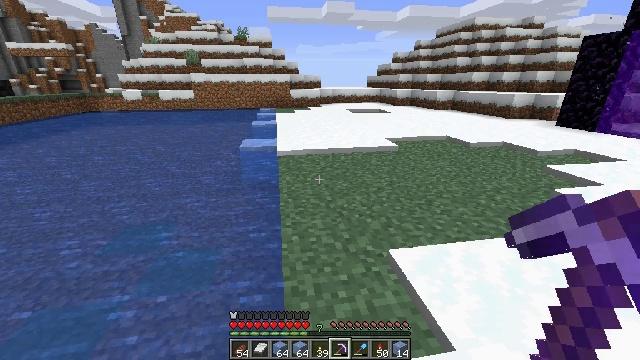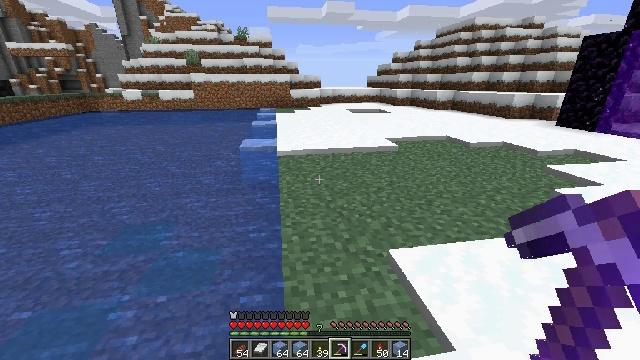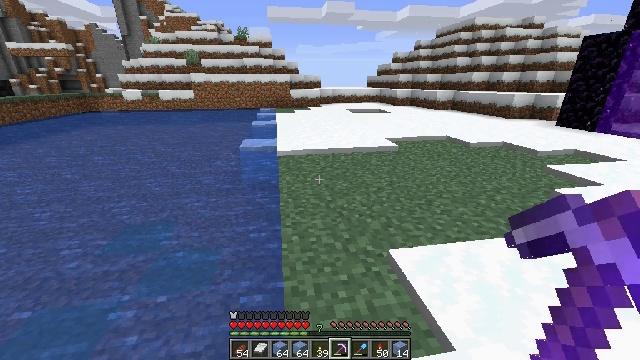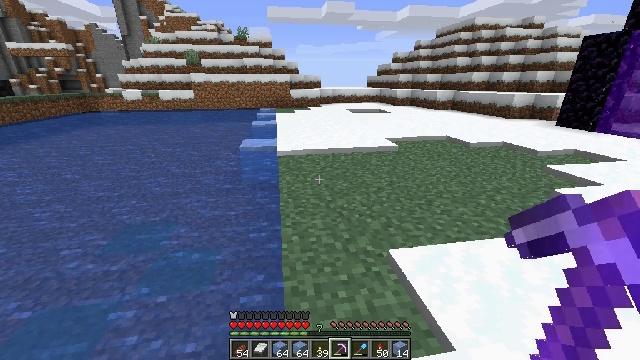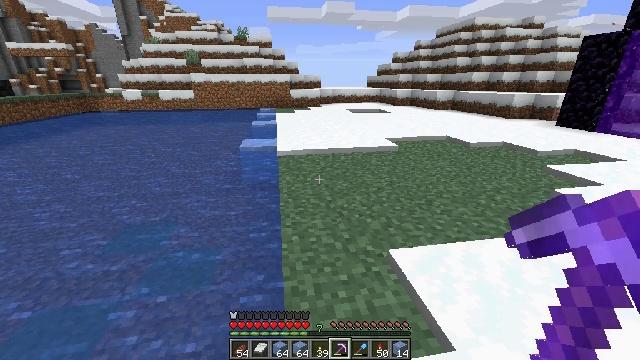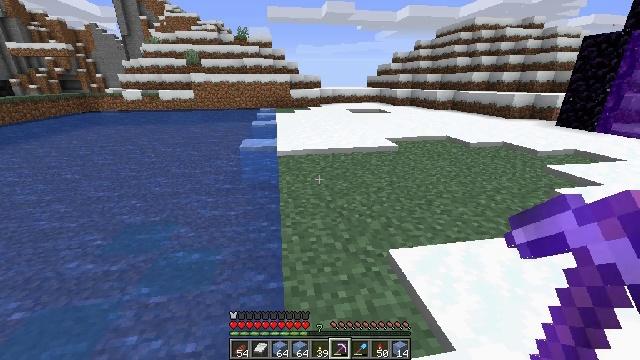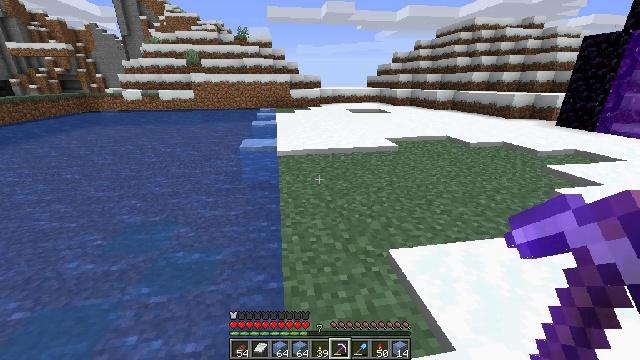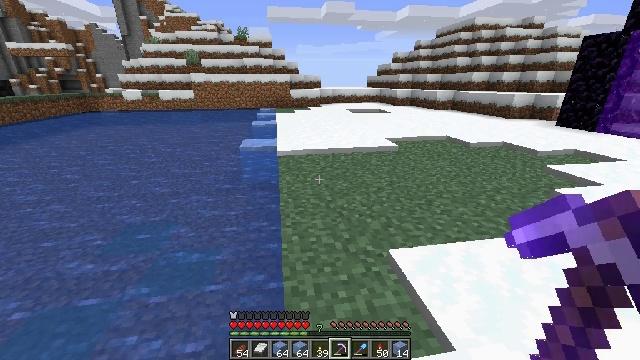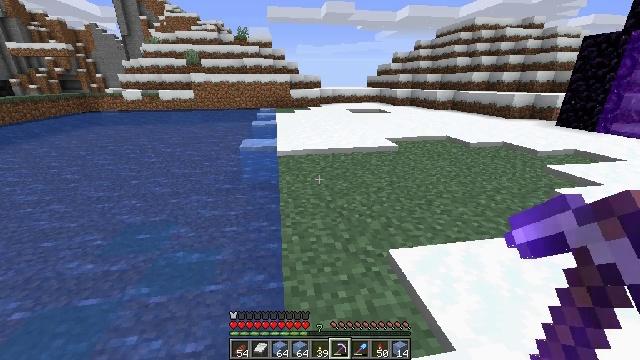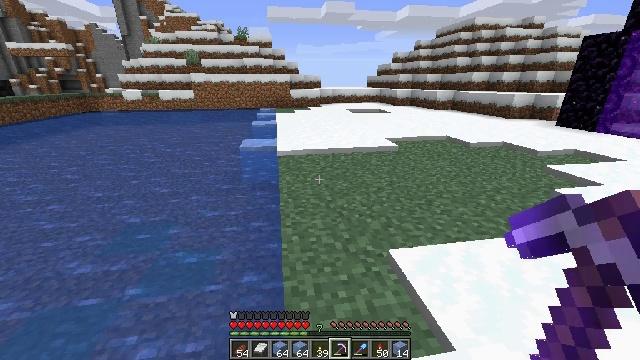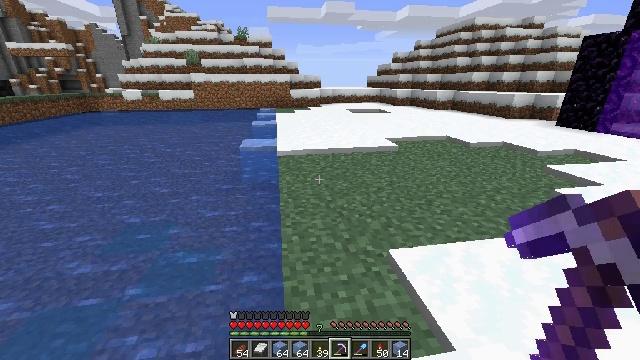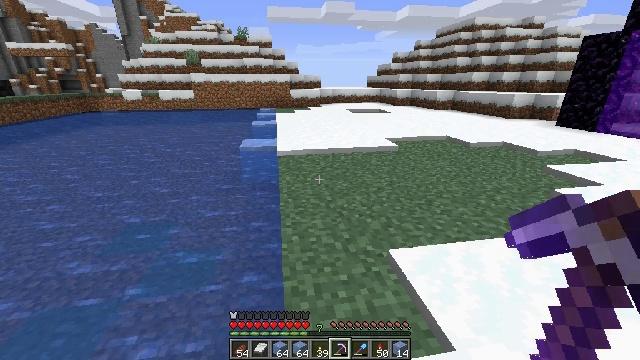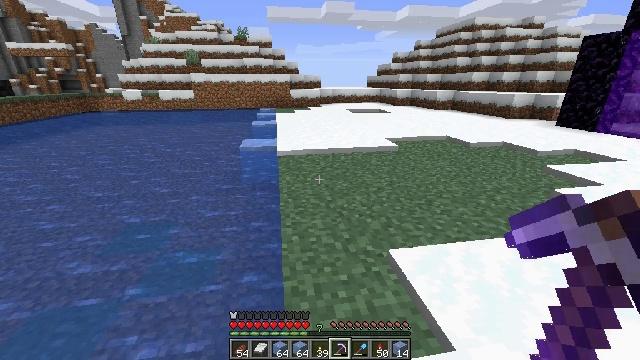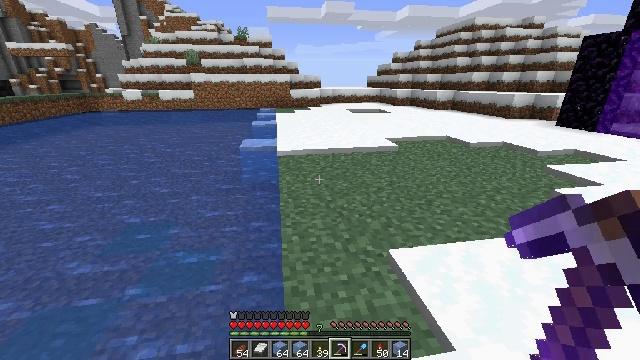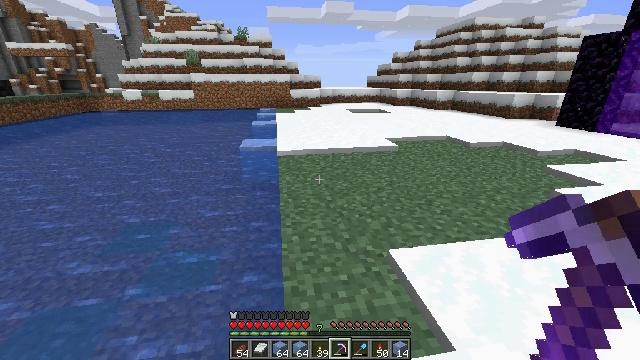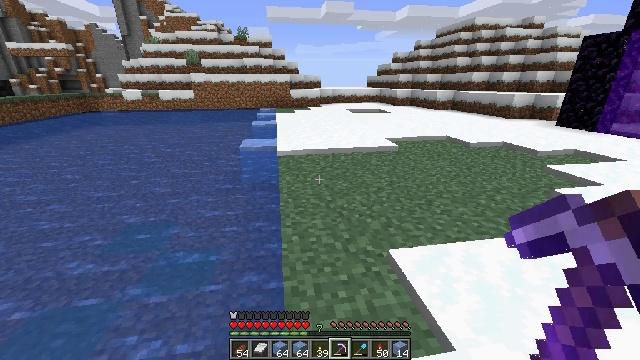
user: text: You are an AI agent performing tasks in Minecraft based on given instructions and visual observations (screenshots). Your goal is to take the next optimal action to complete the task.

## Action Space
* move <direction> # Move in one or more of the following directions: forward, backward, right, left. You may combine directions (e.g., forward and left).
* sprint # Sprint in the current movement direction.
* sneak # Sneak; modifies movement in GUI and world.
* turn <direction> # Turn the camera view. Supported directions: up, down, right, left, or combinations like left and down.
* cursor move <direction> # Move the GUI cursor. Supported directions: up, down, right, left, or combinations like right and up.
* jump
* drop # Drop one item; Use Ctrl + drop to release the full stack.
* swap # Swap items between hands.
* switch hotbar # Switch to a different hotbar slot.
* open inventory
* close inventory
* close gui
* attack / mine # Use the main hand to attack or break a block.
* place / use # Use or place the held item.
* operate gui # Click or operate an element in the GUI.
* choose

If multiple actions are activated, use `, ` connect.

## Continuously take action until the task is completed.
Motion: motion action
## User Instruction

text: Gather ice for building or crafting.
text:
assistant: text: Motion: no_op
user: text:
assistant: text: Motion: no_op
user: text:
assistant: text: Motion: no_op
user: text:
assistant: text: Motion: no_op
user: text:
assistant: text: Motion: no_op
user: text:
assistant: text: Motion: no_op
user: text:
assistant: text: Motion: no_op
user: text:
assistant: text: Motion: no_op
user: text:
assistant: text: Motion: no_op
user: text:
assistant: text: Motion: no_op
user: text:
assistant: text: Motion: no_op
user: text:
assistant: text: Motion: no_op
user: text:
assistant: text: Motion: no_op
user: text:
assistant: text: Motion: no_op
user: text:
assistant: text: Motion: no_op
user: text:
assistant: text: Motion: no_op
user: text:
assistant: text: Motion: no_op
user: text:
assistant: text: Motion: no_op
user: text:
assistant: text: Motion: no_op
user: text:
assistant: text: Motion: no_op
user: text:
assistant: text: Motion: no_op
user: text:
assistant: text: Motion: no_op
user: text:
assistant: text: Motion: no_op
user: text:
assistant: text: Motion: no_op
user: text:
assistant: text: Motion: no_op
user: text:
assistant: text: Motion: no_op
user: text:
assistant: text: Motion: no_op
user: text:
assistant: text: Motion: no_op
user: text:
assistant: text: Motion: no_op
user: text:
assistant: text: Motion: no_op